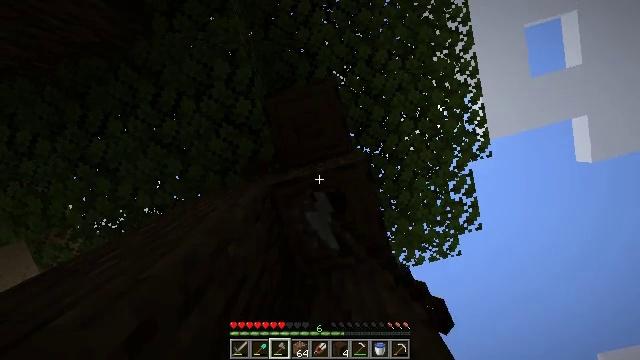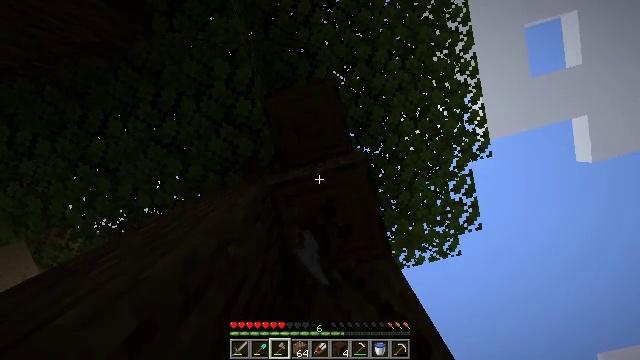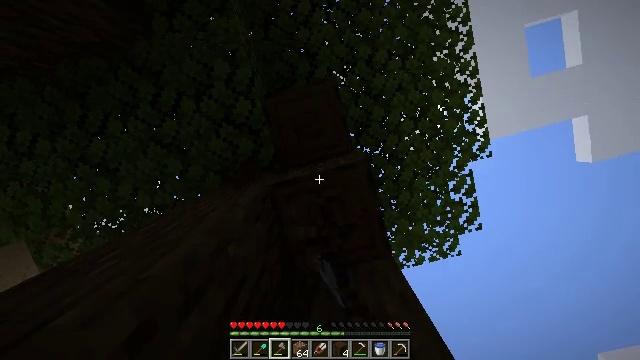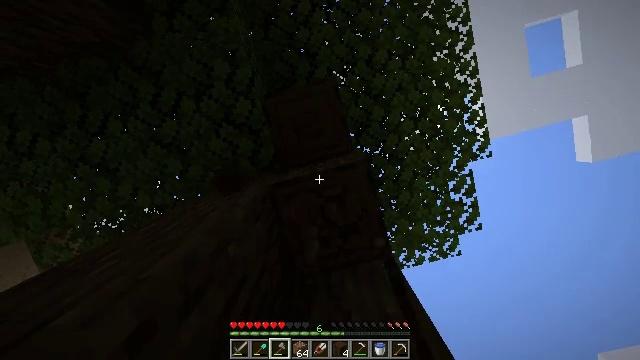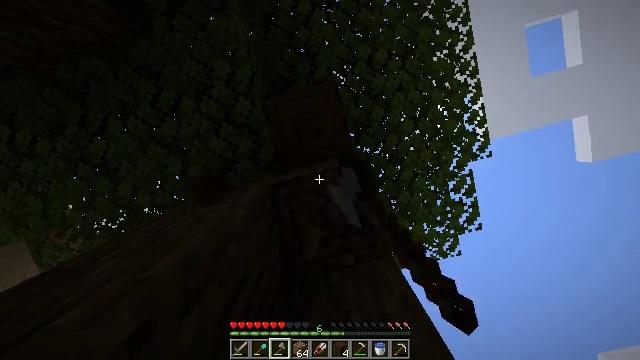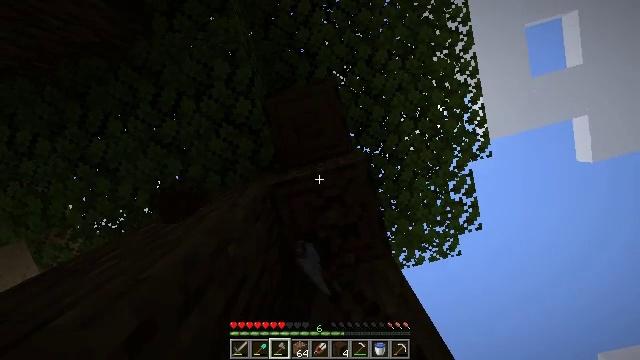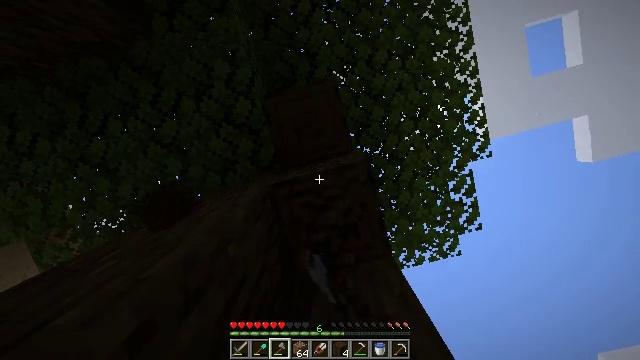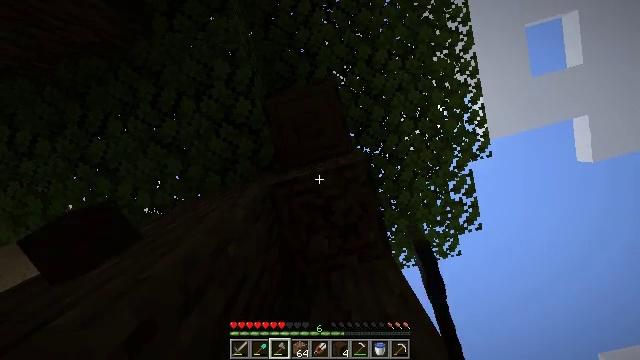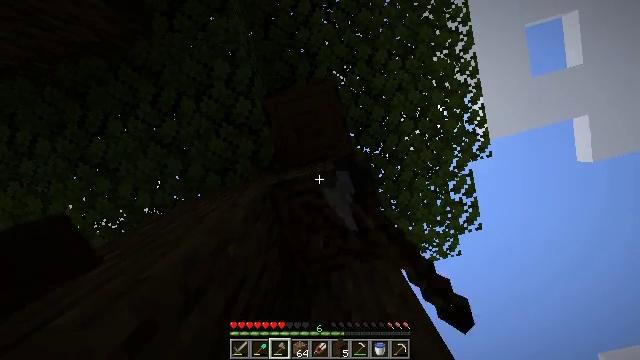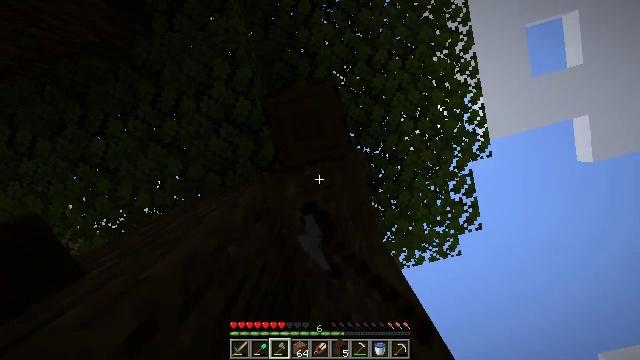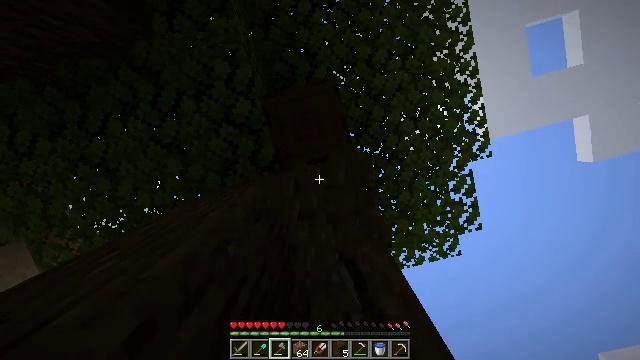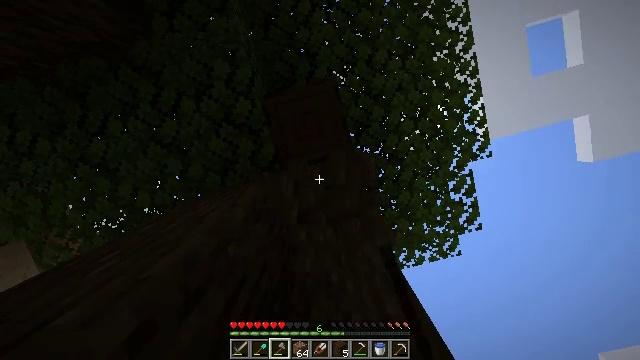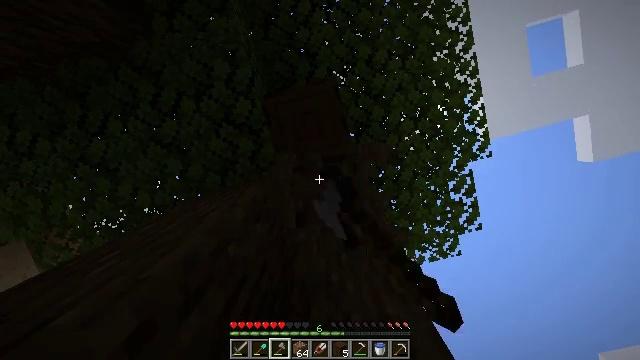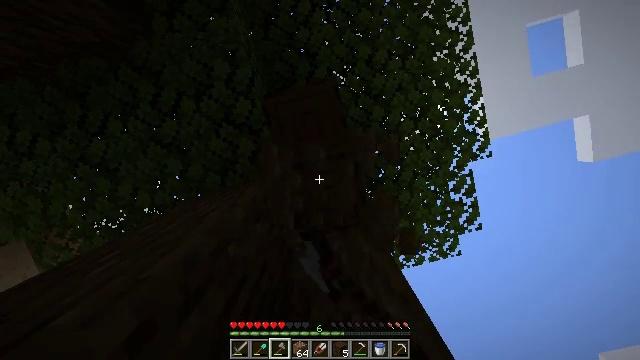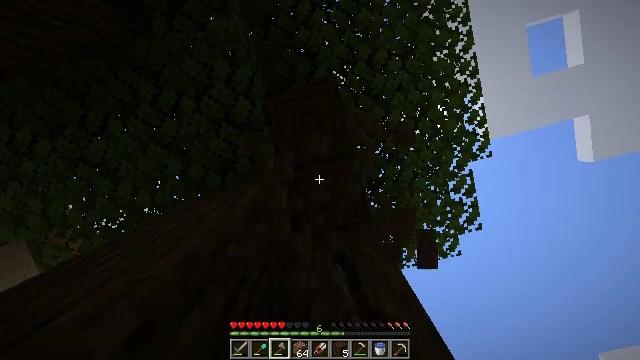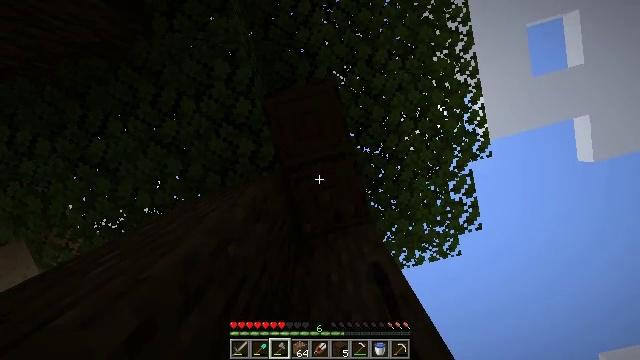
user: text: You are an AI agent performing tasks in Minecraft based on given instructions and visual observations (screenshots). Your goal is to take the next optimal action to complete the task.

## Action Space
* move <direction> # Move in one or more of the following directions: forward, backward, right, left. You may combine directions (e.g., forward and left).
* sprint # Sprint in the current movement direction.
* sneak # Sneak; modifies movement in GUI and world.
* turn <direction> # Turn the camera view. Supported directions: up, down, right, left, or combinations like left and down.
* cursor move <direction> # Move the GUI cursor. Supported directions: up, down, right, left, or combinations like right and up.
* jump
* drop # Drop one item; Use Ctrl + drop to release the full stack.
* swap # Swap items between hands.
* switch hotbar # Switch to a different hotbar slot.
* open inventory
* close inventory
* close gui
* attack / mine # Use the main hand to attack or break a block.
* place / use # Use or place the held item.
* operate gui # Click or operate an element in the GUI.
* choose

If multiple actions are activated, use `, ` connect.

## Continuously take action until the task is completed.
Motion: motion action
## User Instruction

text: Collect dark oak log for building.
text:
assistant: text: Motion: attack / mine
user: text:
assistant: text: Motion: attack / mine
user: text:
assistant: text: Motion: attack / mine
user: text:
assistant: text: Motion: attack / mine
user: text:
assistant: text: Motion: attack / mine
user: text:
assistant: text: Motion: attack / mine
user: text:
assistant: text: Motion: attack / mine
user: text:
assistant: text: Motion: attack / mine
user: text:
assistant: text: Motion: attack / mine
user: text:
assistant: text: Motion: attack / mine
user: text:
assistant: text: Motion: attack / mine
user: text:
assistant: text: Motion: attack / mine
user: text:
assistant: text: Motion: attack / mine
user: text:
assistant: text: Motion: attack / mine
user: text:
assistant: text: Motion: attack / mine
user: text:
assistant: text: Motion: attack / mine
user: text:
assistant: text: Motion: attack / mine
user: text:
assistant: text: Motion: attack / mine
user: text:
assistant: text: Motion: attack / mine
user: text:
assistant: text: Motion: attack / mine
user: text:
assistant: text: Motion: attack / mine
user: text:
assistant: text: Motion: attack / mine
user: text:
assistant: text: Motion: attack / mine
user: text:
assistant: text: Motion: attack / mine
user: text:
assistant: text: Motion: attack / mine
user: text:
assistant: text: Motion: attack / mine
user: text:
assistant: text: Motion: attack / mine
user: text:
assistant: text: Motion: attack / mine
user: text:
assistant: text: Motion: attack / mine
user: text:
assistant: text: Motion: attack / mine